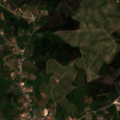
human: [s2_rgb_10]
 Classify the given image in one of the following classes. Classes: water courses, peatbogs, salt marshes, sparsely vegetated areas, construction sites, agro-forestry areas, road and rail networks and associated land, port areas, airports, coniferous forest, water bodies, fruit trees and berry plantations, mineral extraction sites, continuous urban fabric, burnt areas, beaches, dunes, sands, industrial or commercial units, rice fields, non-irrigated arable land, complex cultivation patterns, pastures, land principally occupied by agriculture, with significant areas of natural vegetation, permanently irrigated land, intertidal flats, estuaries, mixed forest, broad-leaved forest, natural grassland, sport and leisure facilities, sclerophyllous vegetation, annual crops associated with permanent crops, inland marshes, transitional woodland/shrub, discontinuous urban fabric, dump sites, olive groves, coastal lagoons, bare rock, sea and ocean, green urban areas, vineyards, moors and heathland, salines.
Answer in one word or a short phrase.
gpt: vineyards, complex cultivation patterns, broad-leaved forest, transitional woodland/shrub